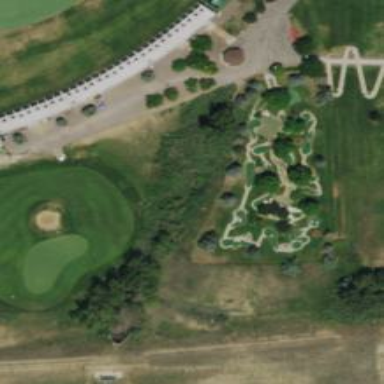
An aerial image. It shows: Miniature golf course.